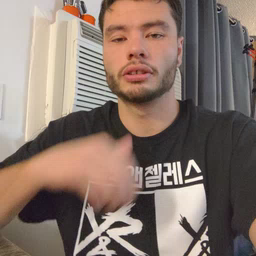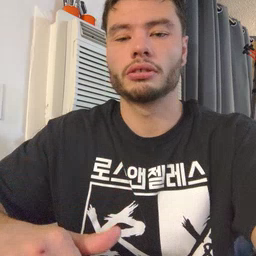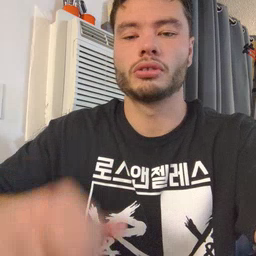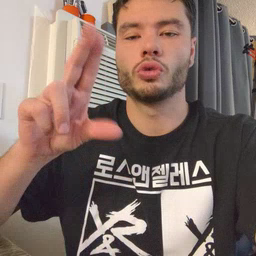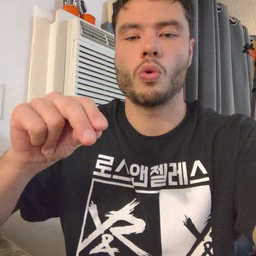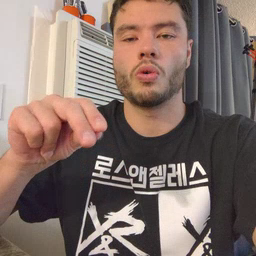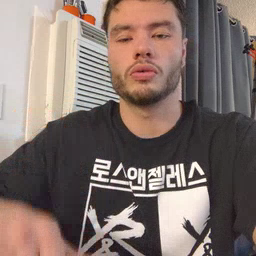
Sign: no